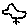
Label: bird